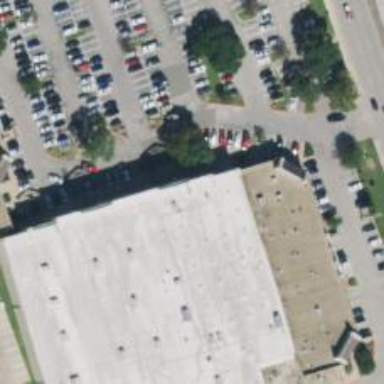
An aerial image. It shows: Supermarket.